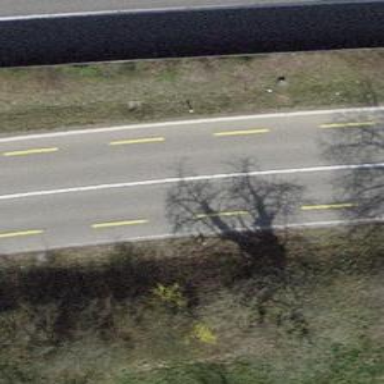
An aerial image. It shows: Primary highway with dedicated lane for cyclists.